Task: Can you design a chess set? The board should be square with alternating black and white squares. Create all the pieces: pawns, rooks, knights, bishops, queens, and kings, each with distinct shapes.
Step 1534:
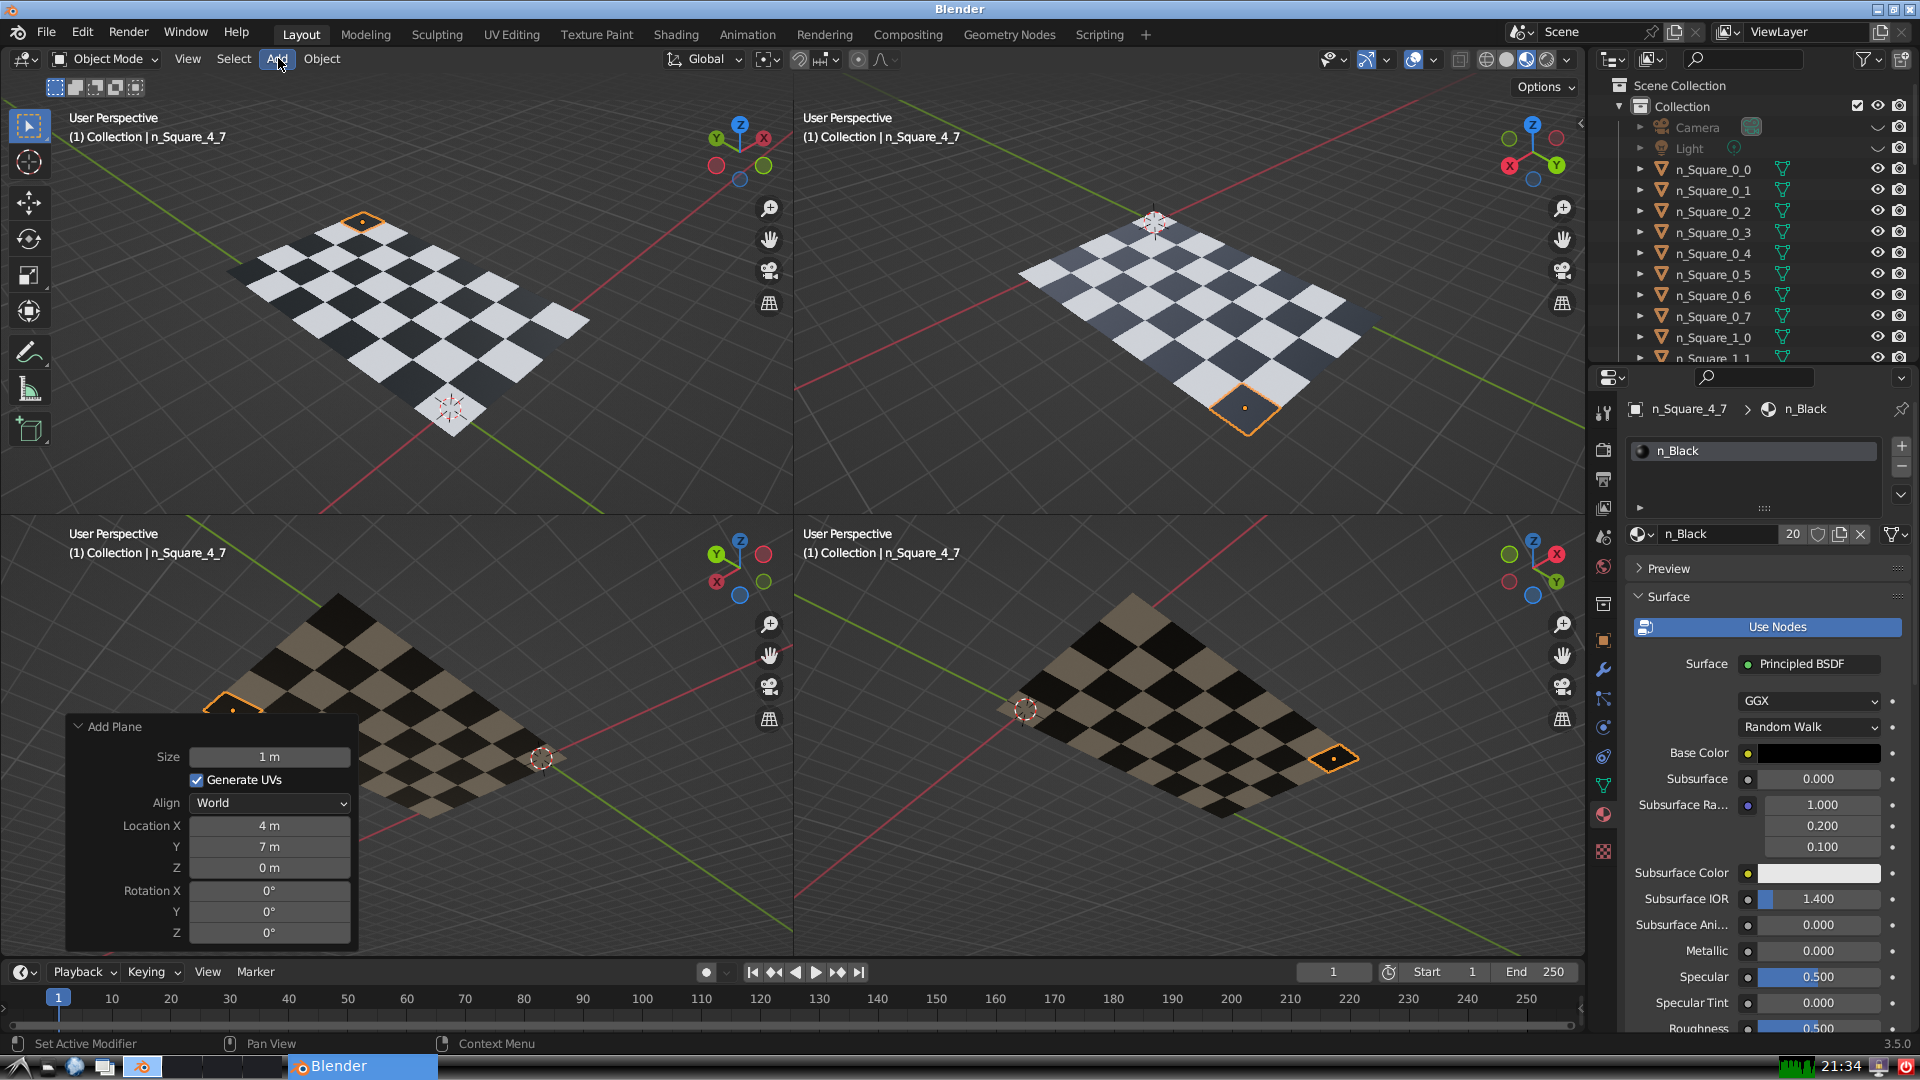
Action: click: no